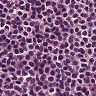
Metastatic tissue present: no